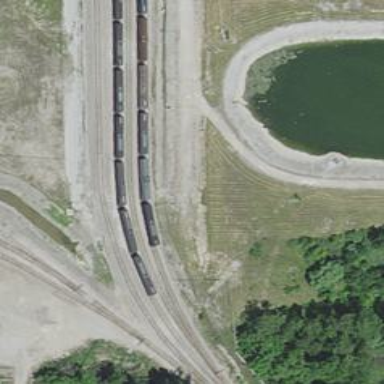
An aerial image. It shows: Railway yard used for servicing trains.